Question: I am trying to render a quad with vertex buffer objects in LWJGL.
'''
[5, 5, 6]
[6, 5, 6]
[6, 6, 6]
[5, 6, 6]
'''
It kind of works:

But it only renders a triangle (the cube is rendered using immediate mode), and I'm not sure if its something wrong with the vertices or the tex coords (or something else entirely).
Block.java: (x=5, y=5, z=5)
'''
private final Texture top;
public void render() {
top.render(x, y, z + 1, x, y + 1, z + 1, x + 1, y + 1, z + 1, x + 1, y, z + 1);
}
'''
Texture.java:
'''
public final TextureResource textureResource;
public final int width, height;
private final int texID;
private FloatBuffer vBuffer;
private FloatBuffer tBuffer;
private boolean changed = true;
private IntBuffer ib = BufferUtils.createIntBuffer(2);
private final int vHandle;
private final int tHandle;
public void render(float x1, float y1, float z1, float x2, float y2, float z2, float x3, float y3, float z3, float x4, float y4, float z4) {
updateBuffers3D(x1, y1, z1, x2, y2, z2, x3, y3, z3, x4, y4, z4);
textureResource.render(texID, vBuffer, tBuffer, changed, vHandle, tHandle, Color.WHITE, 3);
}
private void updateBuffers3D(float x1, float y1, float z1, float x2, float y2, float z2, float x3, float y3, float z3, float x4, float y4, float z4) {
FloatBuffer tempVertexBuffer = BufferUtils.createFloatBuffer(12);
FloatBuffer tempTextureCoordsBuffer = BufferUtils.createFloatBuffer(8);
tempVertexBuffer.clear();
tempTextureCoordsBuffer.clear();
System.out.println(x1 + ", " + y1 + ", " + z1 + " | " + x2 + ", " + y2 + ", " + z2 + " | " + x3 + ", " + y3 + ", " + z3 + " | " + x4 + ", " + y4 + ", " + z4);
tempVertexBuffer.put(x1).put(y1).put(z1);
tempVertexBuffer.put(x2).put(y2).put(z2);
tempVertexBuffer.put(x3).put(y3).put(z3);
tempVertexBuffer.put(x4).put(y4).put(z4);
/*tempVertexBuffer.put(x1).put(x2).put(x3).put(x4);
tempVertexBuffer.put(y1).put(y2).put(y3).put(y4);
tempVertexBuffer.put(z1).put(z2).put(z3).put(z4);*/
tempTextureCoordsBuffer.put(0).put(0);
tempTextureCoordsBuffer.put(0).put(1);
tempTextureCoordsBuffer.put(1).put(1);
tempTextureCoordsBuffer.put(1).put(0);
for (int i = 0; i < 12; i++) {
if (vBuffer.get(i) != tempVertexBuffer.get(i)) {
vBuffer.clear();
tempVertexBuffer.flip();
vBuffer.put(tempVertexBuffer);
vBuffer.flip();
changed = true;
break;
} else {
changed = false;
}
}
for (int i = 0; i < 8; i++) {
if (tBuffer.get(i) != tempTextureCoordsBuffer.get(i) || changed) {
tBuffer.clear();
tempTextureCoordsBuffer.flip();
tBuffer.put(tempTextureCoordsBuffer);
tBuffer.flip();
changed = true;
break;
} else {
changed = false;
}
}
}
'''
TextureResource.java:
'''
private void use(int texID, ReadableColor color) {
glEnable(GL_TEXTURE_2D);
glColor4f((float) color.getRed() / 255f, (float) color.getGreen() / 255f, (float) color.getBlue() / 255f, (float) color.getAlpha() / 255f);
glBindTexture(GL_TEXTURE_2D, texID);
glEnable(GL_BLEND);
glBlendFunc(GL_SRC_ALPHA, GL_ONE_MINUS_SRC_ALPHA);
glTexParameteri(GL_TEXTURE_2D, GL_TEXTURE_MAG_FILTER, GL_NEAREST);
}
private void endUse() {
glDisable(GL_BLEND);
glDisable(GL_TEXTURE_2D);
}
public void render(int texID, FloatBuffer vBuffer, FloatBuffer tBuffer, boolean changed, int vHandle, int tHandle, ReadableColor color, int size) {
if (!loaded) {
return;
}
use(texID, color);
glEnableClientState(GL_VERTEX_ARRAY);
glEnableClientState(GL_TEXTURE_COORD_ARRAY);
glBindBufferARB(GL_ARRAY_BUFFER_ARB, vHandle);
if (changed) {
glBufferDataARB(GL_ARRAY_BUFFER_ARB, vBuffer, GL_STATIC_DRAW_ARB);
}
glVertexPointer(size, GL_FLOAT, 8, 0L);
glBindBufferARB(GL_ARRAY_BUFFER_ARB, tHandle);
if (changed) {
glBufferDataARB(GL_ARRAY_BUFFER_ARB, tBuffer, GL_STATIC_DRAW_ARB);
}
glTexCoordPointer(2, GL_FLOAT, 8, 0L);
glDrawArrays(GL_QUADS, 0, 4);
glBindBufferARB(GL_ARRAY_BUFFER_ARB, 0);
glDisableClientState(GL_TEXTURE_COORD_ARRAY);
glDisableClientState(GL_VERTEX_ARRAY);
endUse();
}
'''
Any ideas? What am i doing wrong?
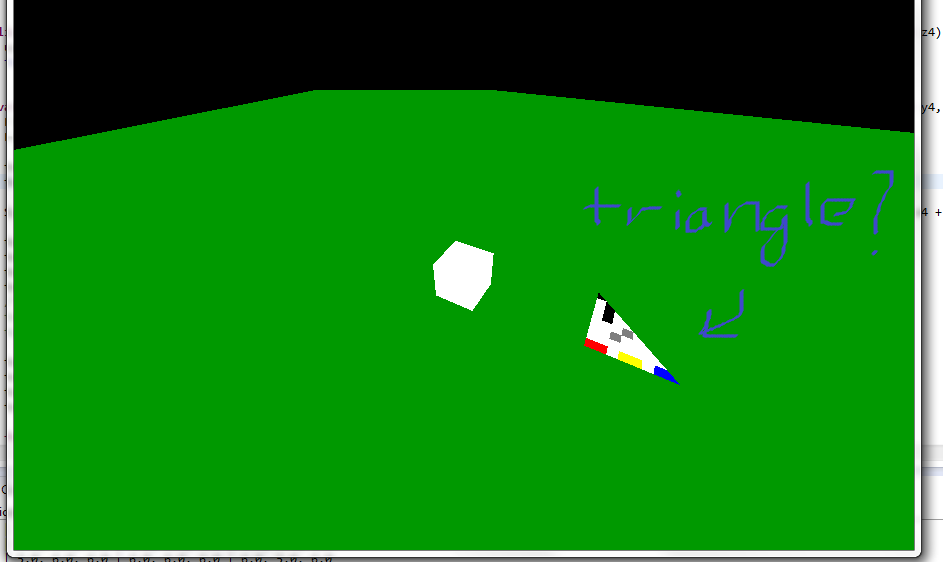
Answer: Upon closer inspection, I believe the stride argument in your calls to 'glVertexPointer (...)' and 'glTexCoordPointer (...)' are to blame. It should be and not , because these are two tightly-packed buffers, rather than a buffer that interleaves vertex and texture coordinates. And even if you were using an interleaved buffer, the stride would be 8 + 12 = .
'''
glVertexPointer(size, GL_FLOAT, 0, 0L);
[...]
glTexCoordPointer(size, GL_FLOAT, 0, 0L);
'''
When you use a stride of , you overrun your vertex array after drawing only the second vertex.